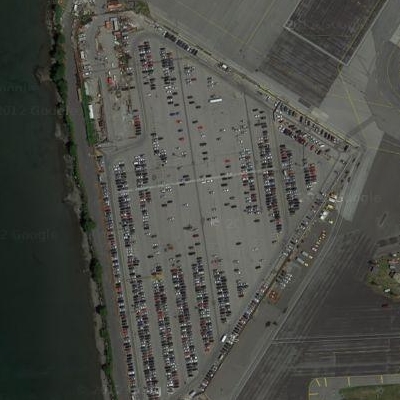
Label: gParking